Question: how to print $GLOBALS displaying in string?
the is a very simpple demo bellow , sometimes I need to print $GLOBALS of a complex page , and there many html codes in vars, they display as html which I only want them to be string, how to do that?
'''
<pre>
<?php
$html='<script type="text/javascript" src="http://ajax.googleapis.com/ajax/libs/jquery/1.4.2/jquery.min.js"></script>';
print_r($GLOBALS);
'''

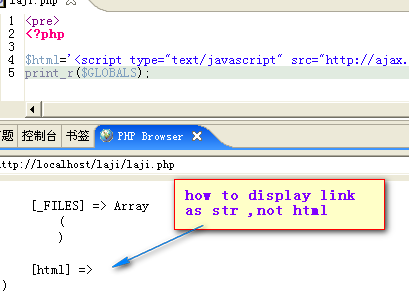
Answer: Use 'echo htmlentities(print_r($GLOBALS, true));'